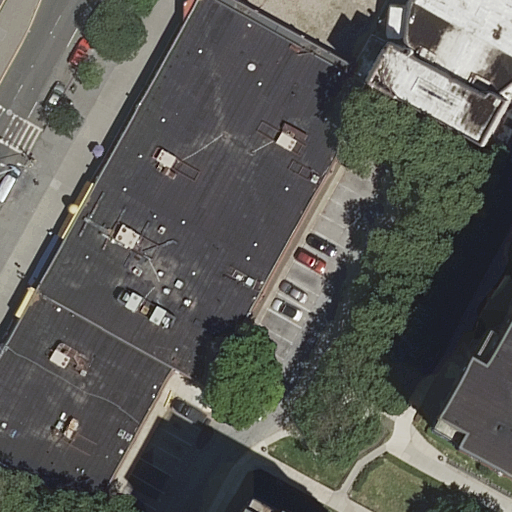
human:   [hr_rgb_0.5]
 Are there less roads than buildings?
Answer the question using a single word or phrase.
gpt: yes

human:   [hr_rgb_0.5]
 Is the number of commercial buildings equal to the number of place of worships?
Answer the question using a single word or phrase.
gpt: no

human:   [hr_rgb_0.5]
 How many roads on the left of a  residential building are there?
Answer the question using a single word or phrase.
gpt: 2

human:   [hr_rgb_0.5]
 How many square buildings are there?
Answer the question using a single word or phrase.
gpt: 0

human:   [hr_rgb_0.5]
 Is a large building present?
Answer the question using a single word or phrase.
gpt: no

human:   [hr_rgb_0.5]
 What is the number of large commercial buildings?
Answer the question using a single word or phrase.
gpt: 0

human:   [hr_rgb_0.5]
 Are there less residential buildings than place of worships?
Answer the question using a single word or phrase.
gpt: no

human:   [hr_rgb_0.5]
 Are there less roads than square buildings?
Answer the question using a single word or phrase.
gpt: no

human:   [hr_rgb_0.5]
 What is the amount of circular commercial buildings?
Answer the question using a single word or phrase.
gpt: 0

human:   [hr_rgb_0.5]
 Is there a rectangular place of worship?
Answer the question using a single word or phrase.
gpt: yes

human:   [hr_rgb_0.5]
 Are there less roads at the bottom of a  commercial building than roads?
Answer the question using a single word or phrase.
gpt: yes

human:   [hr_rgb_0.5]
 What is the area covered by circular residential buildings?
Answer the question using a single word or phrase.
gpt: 0m2

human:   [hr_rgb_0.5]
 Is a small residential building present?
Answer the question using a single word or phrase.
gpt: yes

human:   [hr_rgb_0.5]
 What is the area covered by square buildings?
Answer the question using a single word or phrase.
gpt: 0m2

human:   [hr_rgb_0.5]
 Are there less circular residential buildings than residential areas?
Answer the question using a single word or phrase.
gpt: yes

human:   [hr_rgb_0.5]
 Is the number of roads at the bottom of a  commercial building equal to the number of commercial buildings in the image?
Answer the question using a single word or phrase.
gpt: yes

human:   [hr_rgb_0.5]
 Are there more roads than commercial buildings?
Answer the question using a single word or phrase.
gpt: yes

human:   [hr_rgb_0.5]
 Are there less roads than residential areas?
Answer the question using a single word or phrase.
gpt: no

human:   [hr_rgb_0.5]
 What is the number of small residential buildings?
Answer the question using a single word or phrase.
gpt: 2

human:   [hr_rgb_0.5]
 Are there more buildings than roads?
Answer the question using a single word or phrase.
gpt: yes

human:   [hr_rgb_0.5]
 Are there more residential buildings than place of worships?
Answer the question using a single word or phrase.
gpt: yes

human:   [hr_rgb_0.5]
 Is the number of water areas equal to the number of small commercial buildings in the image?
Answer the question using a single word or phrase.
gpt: yes

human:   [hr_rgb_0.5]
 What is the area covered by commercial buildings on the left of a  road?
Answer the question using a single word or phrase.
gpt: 0m2

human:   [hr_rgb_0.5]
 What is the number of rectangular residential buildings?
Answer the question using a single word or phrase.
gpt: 2

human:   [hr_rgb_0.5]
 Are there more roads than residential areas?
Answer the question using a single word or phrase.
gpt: yes

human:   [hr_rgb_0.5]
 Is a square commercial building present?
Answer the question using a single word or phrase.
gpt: no

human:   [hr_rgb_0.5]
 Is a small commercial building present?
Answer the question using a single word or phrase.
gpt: no

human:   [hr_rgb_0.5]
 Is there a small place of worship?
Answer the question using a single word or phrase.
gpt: no

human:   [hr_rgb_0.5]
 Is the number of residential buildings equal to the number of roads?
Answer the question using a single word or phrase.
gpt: no

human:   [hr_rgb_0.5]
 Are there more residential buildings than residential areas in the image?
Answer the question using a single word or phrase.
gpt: yes

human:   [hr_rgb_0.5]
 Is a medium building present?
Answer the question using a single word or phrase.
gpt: yes

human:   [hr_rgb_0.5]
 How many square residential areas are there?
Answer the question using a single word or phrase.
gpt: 0

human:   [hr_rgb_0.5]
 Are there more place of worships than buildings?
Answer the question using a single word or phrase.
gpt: no

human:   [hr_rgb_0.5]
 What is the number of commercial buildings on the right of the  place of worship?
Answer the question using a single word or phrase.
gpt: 0

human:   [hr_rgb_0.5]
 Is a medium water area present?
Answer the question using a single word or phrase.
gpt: no

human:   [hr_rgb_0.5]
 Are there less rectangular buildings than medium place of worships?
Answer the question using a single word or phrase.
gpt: no